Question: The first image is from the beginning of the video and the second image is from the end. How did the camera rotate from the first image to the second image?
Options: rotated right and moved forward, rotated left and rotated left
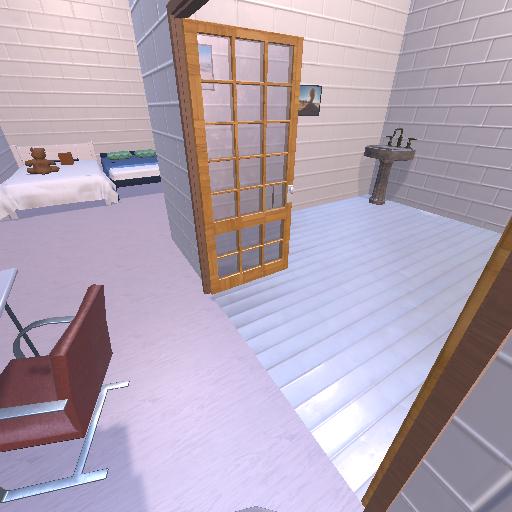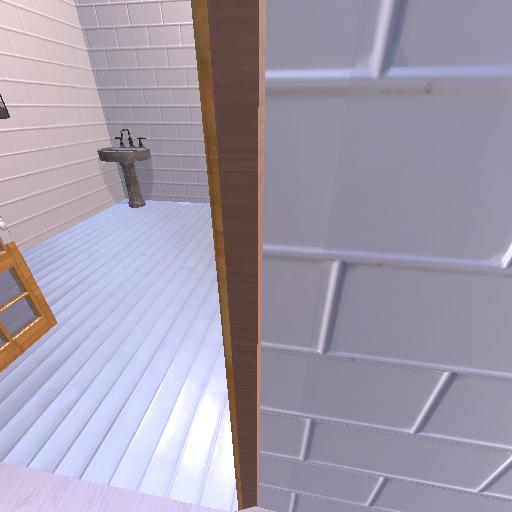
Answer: rotated right and moved forward